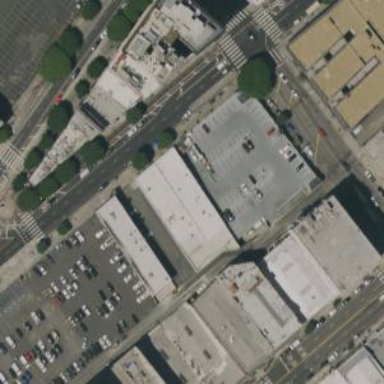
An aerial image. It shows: Commercial building.